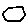
Label: hexagon